Aerial crown-view tile of a tropical tree (Barro Colorado Island, Panama), acquired 20250616:
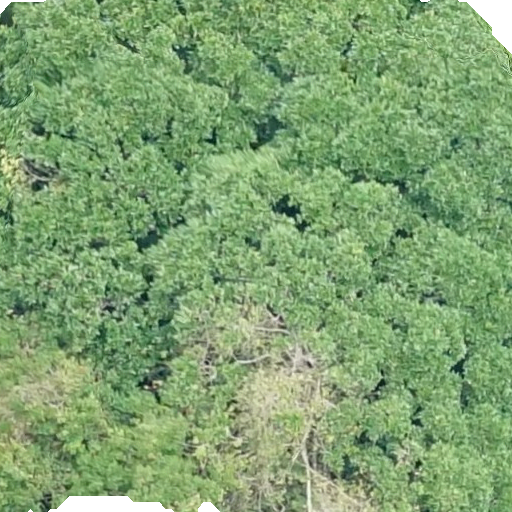
Species: Ficus insipida
GBIF accepted scientific name: Ficus insipida
Crown area: 549.575 m²